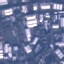
Land use / land cover class: Industrial